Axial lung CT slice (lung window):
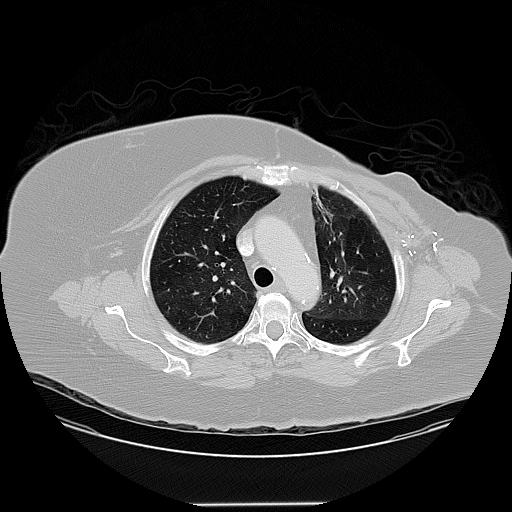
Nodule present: no